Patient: sex M, age 22
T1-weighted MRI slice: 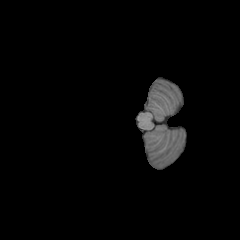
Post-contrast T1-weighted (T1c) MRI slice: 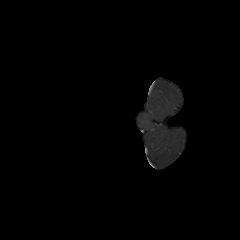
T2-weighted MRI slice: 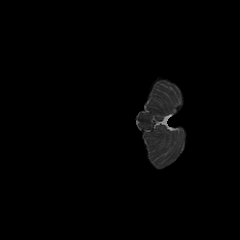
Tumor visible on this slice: no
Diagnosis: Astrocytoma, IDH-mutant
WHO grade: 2